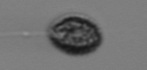
Label: Pseudochattonella_farcimen